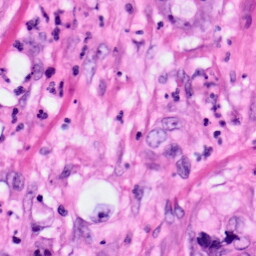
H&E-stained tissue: Pancreatic